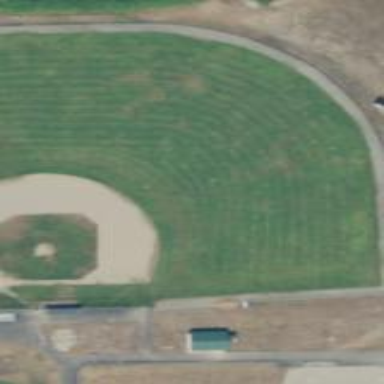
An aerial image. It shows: Baseball pitch for leisure land.